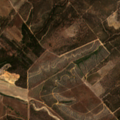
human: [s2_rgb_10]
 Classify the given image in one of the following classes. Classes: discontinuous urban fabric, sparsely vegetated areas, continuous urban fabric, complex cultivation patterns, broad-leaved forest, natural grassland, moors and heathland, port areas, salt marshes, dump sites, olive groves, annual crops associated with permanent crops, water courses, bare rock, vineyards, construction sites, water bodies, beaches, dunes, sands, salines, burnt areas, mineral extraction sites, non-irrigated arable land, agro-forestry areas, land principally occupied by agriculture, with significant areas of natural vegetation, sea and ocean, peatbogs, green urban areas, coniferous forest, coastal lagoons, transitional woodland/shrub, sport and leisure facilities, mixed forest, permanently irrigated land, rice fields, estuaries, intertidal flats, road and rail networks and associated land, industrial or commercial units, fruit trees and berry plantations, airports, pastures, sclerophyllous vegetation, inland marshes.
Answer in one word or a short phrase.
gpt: complex cultivation patterns, land principally occupied by agriculture, with significant areas of natural vegetation, broad-leaved forest, mixed forest, transitional woodland/shrub